Brain MRI, t2w sequence, axial 2D slice.
Patient: age 29, sex M, weight 78 kg, height 1.78 m
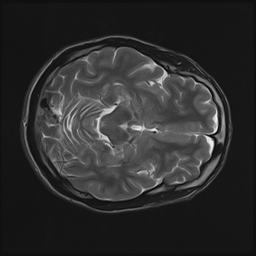